Question:
1. RED colour box in Range("D:D") is the value refer from the Me.ComboBox1.Value
2. Yellow and green colour are the data from Me.TextBox1 and Me.TextBox2 respectively. In Me, value in Me.TextBox1 and Me.TextBox2 will be insert into this sheet according to the value selected in the Me.ComboBox1.
3. Therefore, in this case, I wanted the yellow and green colour to be entered accordingly to the red selected by user.
4. Another extra thing is that I put a .OffSet(1,0).EntireRow.Insert for the last row of yellow and green data
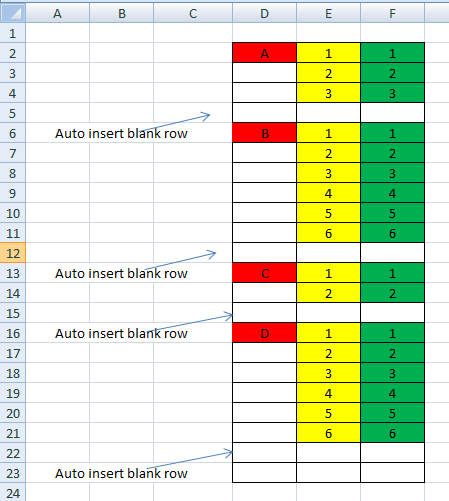
Answer: This should do it:
'''
nextrow = Sheets("DB Cust").Range("C" & Sheets("DB Cust").Rows.Count).End(xlUp).Row + 1
'''
Following your edit, I think something similar to this could be what you need. Please note that this depends on there always being a value in column E for each block of data in order for it to work:
'''
Dim lngNewRow As Long
Dim strLookupValue As String
strLookupValue = "A" ' or B/C/D etc.
lngNewRow = Sheets("DB Cust").Range("D:D").Find(strLookupValue).Offset(, 1).End(xlDown).Row + 1
Sheets("DB Cust").Rows(lngNewRow).Insert
Sheets("DB Cust").Cells(lngNewRow, "E").Value = "Data for column E"
Sheets("DB Cust").Cells(lngNewRow, "F").Value = "Data for column F"
'''
With regards to your point 4, if "D" is the last value in the list then why do you need to insert additional blank rows, presumably all rows beneath it are blank anyway?